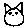
Label: cat